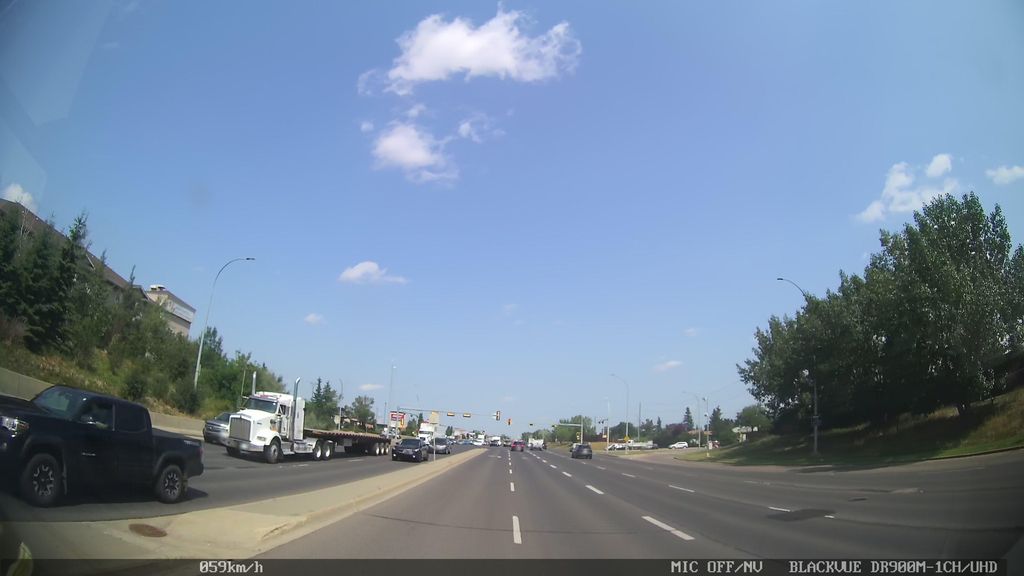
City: edmonton